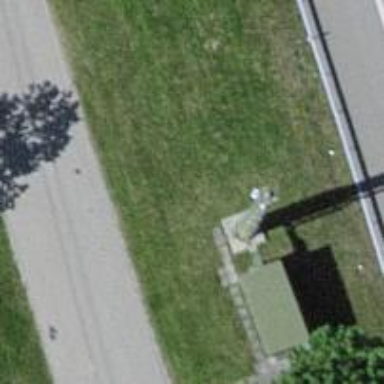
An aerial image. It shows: Communication tower.